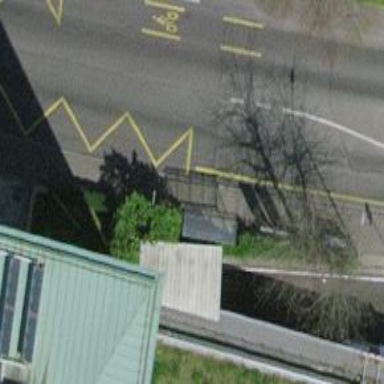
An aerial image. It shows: Sidewalk with asphalt surface leading to platform for public transport. The platform has shelter.